Question: This is a snake game. How many steps do you need to take from the current state to eat two foods one after another (regardless of the order of the two foods)?
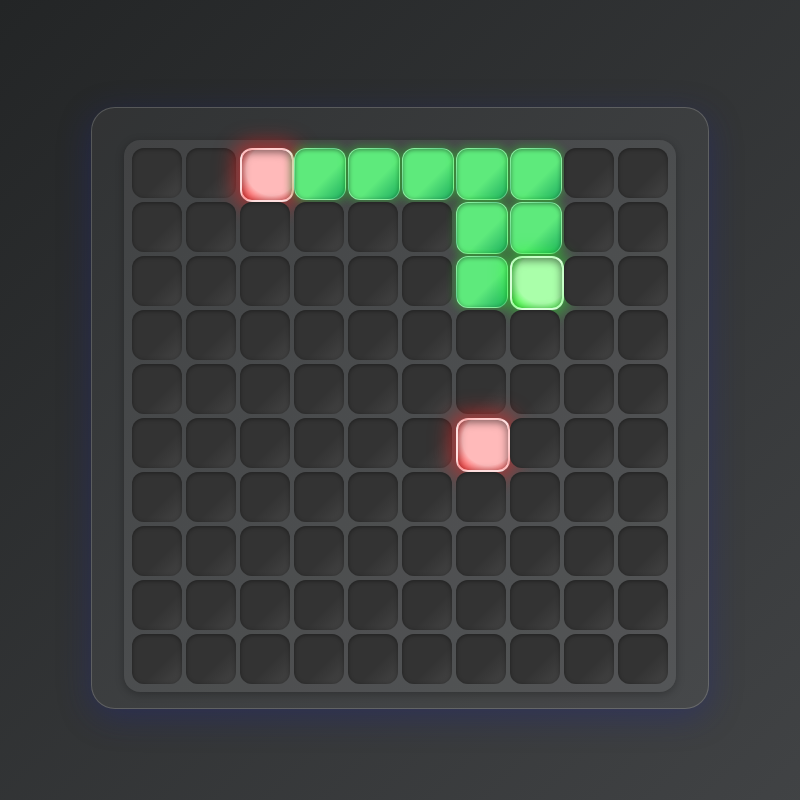
Answer: 13